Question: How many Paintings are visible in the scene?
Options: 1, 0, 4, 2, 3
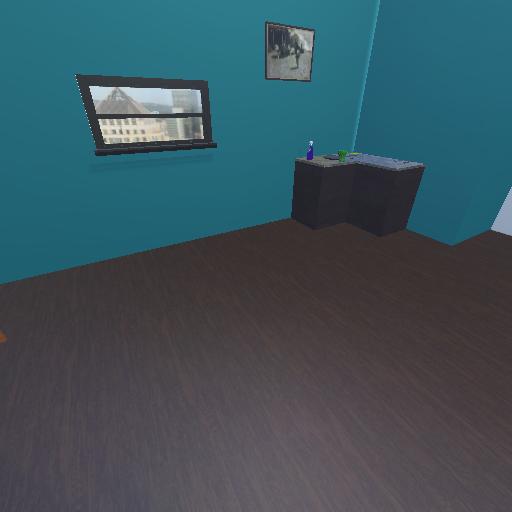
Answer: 1